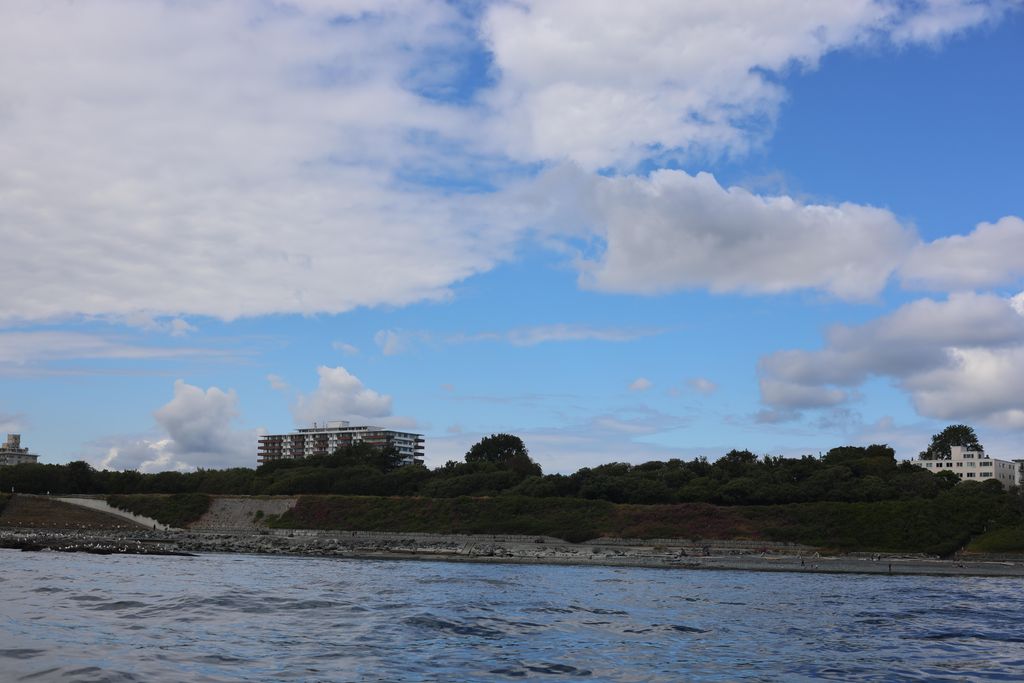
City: victoria